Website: ulta-beauty
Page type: customer-info-address
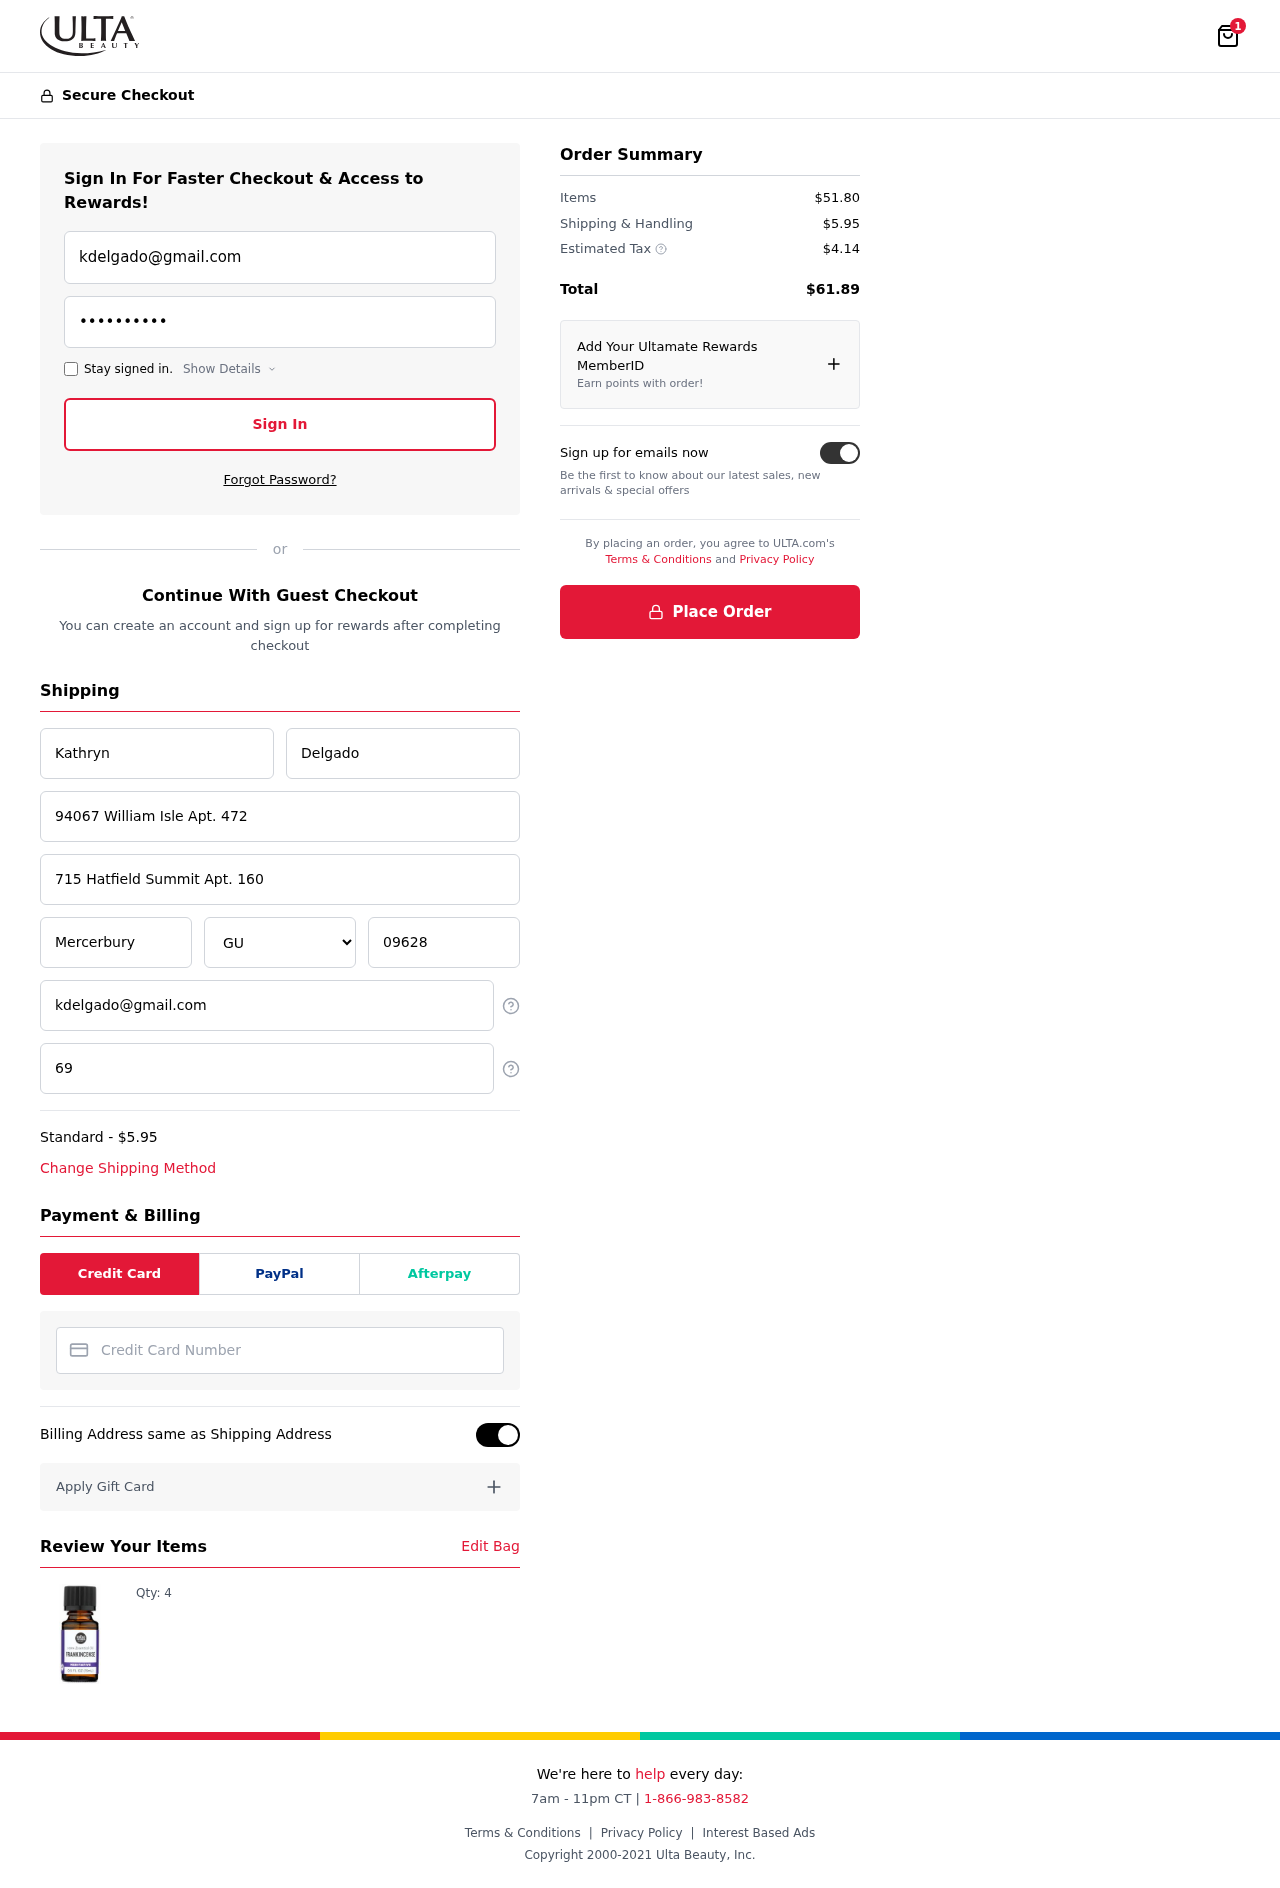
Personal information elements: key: PII_CARD_NUMBER
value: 6511 9891 6108 4366
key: PII_CITY
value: Mercerbury
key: PII_EMAIL
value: kdelgado@gmail.com
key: PII_FIRSTNAME
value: Kathryn
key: PII_LASTNAME
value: Delgado
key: PII_PHONE
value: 6997854032
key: PII_POSTCODE
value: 09628
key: PII_STATE
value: GU
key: PII_STREET
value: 94067 William Isle Apt. 472
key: PII_STREET2
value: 715 Hatfield Summit Apt. 160
Product elements: key: PRODUCT1_QUANTITY
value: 4
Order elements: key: ORDER_NUM_ITEMS
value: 1
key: ORDER_SHIPPING_COST
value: $5.95
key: ORDER_ITEMS_TOTAL
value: $51.80
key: ORDER_SHIPPING_COST2
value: $5.95
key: ORDER_TAX
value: $4.14
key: ORDER_TOTAL
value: $61.89